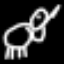
Label: frog